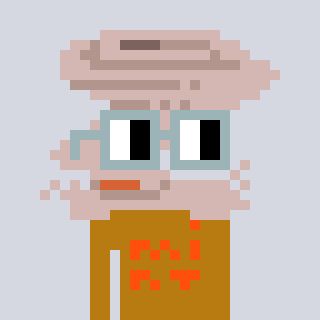
a pixel art character with square dark gray glasses, a tornado-shaped head and a gold-colored body on a cool background